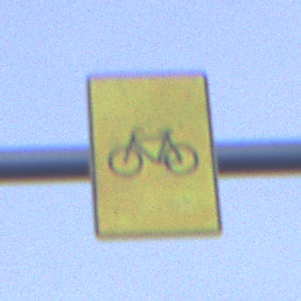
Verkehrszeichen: RadverkehrOhnePfeilsymbol
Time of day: SunriseSunset
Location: Outdoor (Suburban)
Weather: PartlyCloudy
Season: NotSpecified
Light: Natural